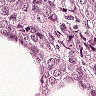
Metastatic tissue present: yes